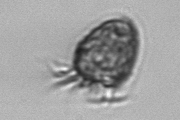
Label: Ciliophora